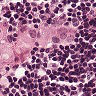
Metastatic tissue present: yes